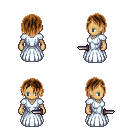
a pixel art fantasy rpg character, female body template, human, tanned skin, underdress, red pants, brown bangs hairstyle, brown shoes, dagger, four views (front, back, left, right), 2x2 character sprite sheet, small pixel art, hard edges, no anti-aliasing